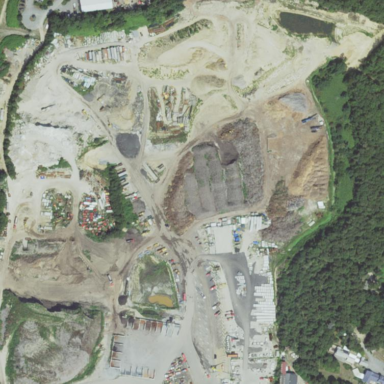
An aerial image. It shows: Quarry area.